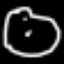
Label: clock